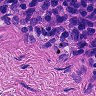
Metastatic tissue present: no